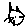
Label: cat